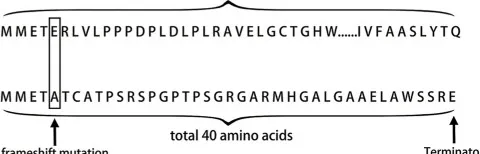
(E) Amino acid sequences of wild-type and mutated SKIV2L. The mutation of SKIV2L results in a truncated protein composed of 40 amino acids, compared with the wild-type SKIV2L, which is composed of 1246 amino acids.
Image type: chart (chart)